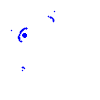
Particle: electron